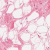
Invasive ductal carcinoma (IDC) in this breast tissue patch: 0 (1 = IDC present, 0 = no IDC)